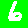
Digit: 6